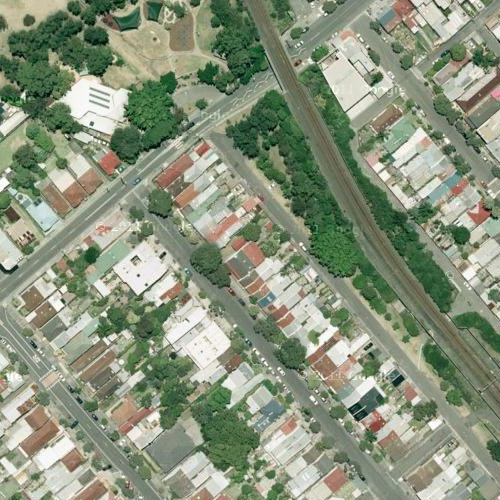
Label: sydney